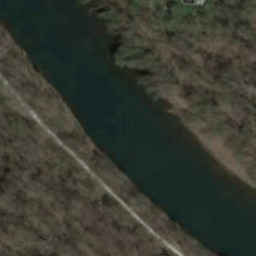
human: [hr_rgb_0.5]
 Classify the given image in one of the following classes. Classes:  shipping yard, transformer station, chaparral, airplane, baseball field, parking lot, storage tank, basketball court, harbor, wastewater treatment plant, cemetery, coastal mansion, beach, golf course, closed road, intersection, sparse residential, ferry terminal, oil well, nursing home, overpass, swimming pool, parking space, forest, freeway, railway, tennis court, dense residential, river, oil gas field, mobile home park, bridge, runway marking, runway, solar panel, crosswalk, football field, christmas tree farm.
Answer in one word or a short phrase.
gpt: river